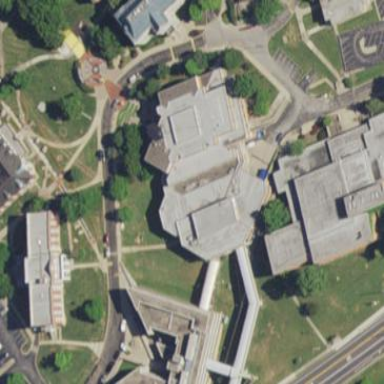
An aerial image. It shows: University building.